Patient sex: F
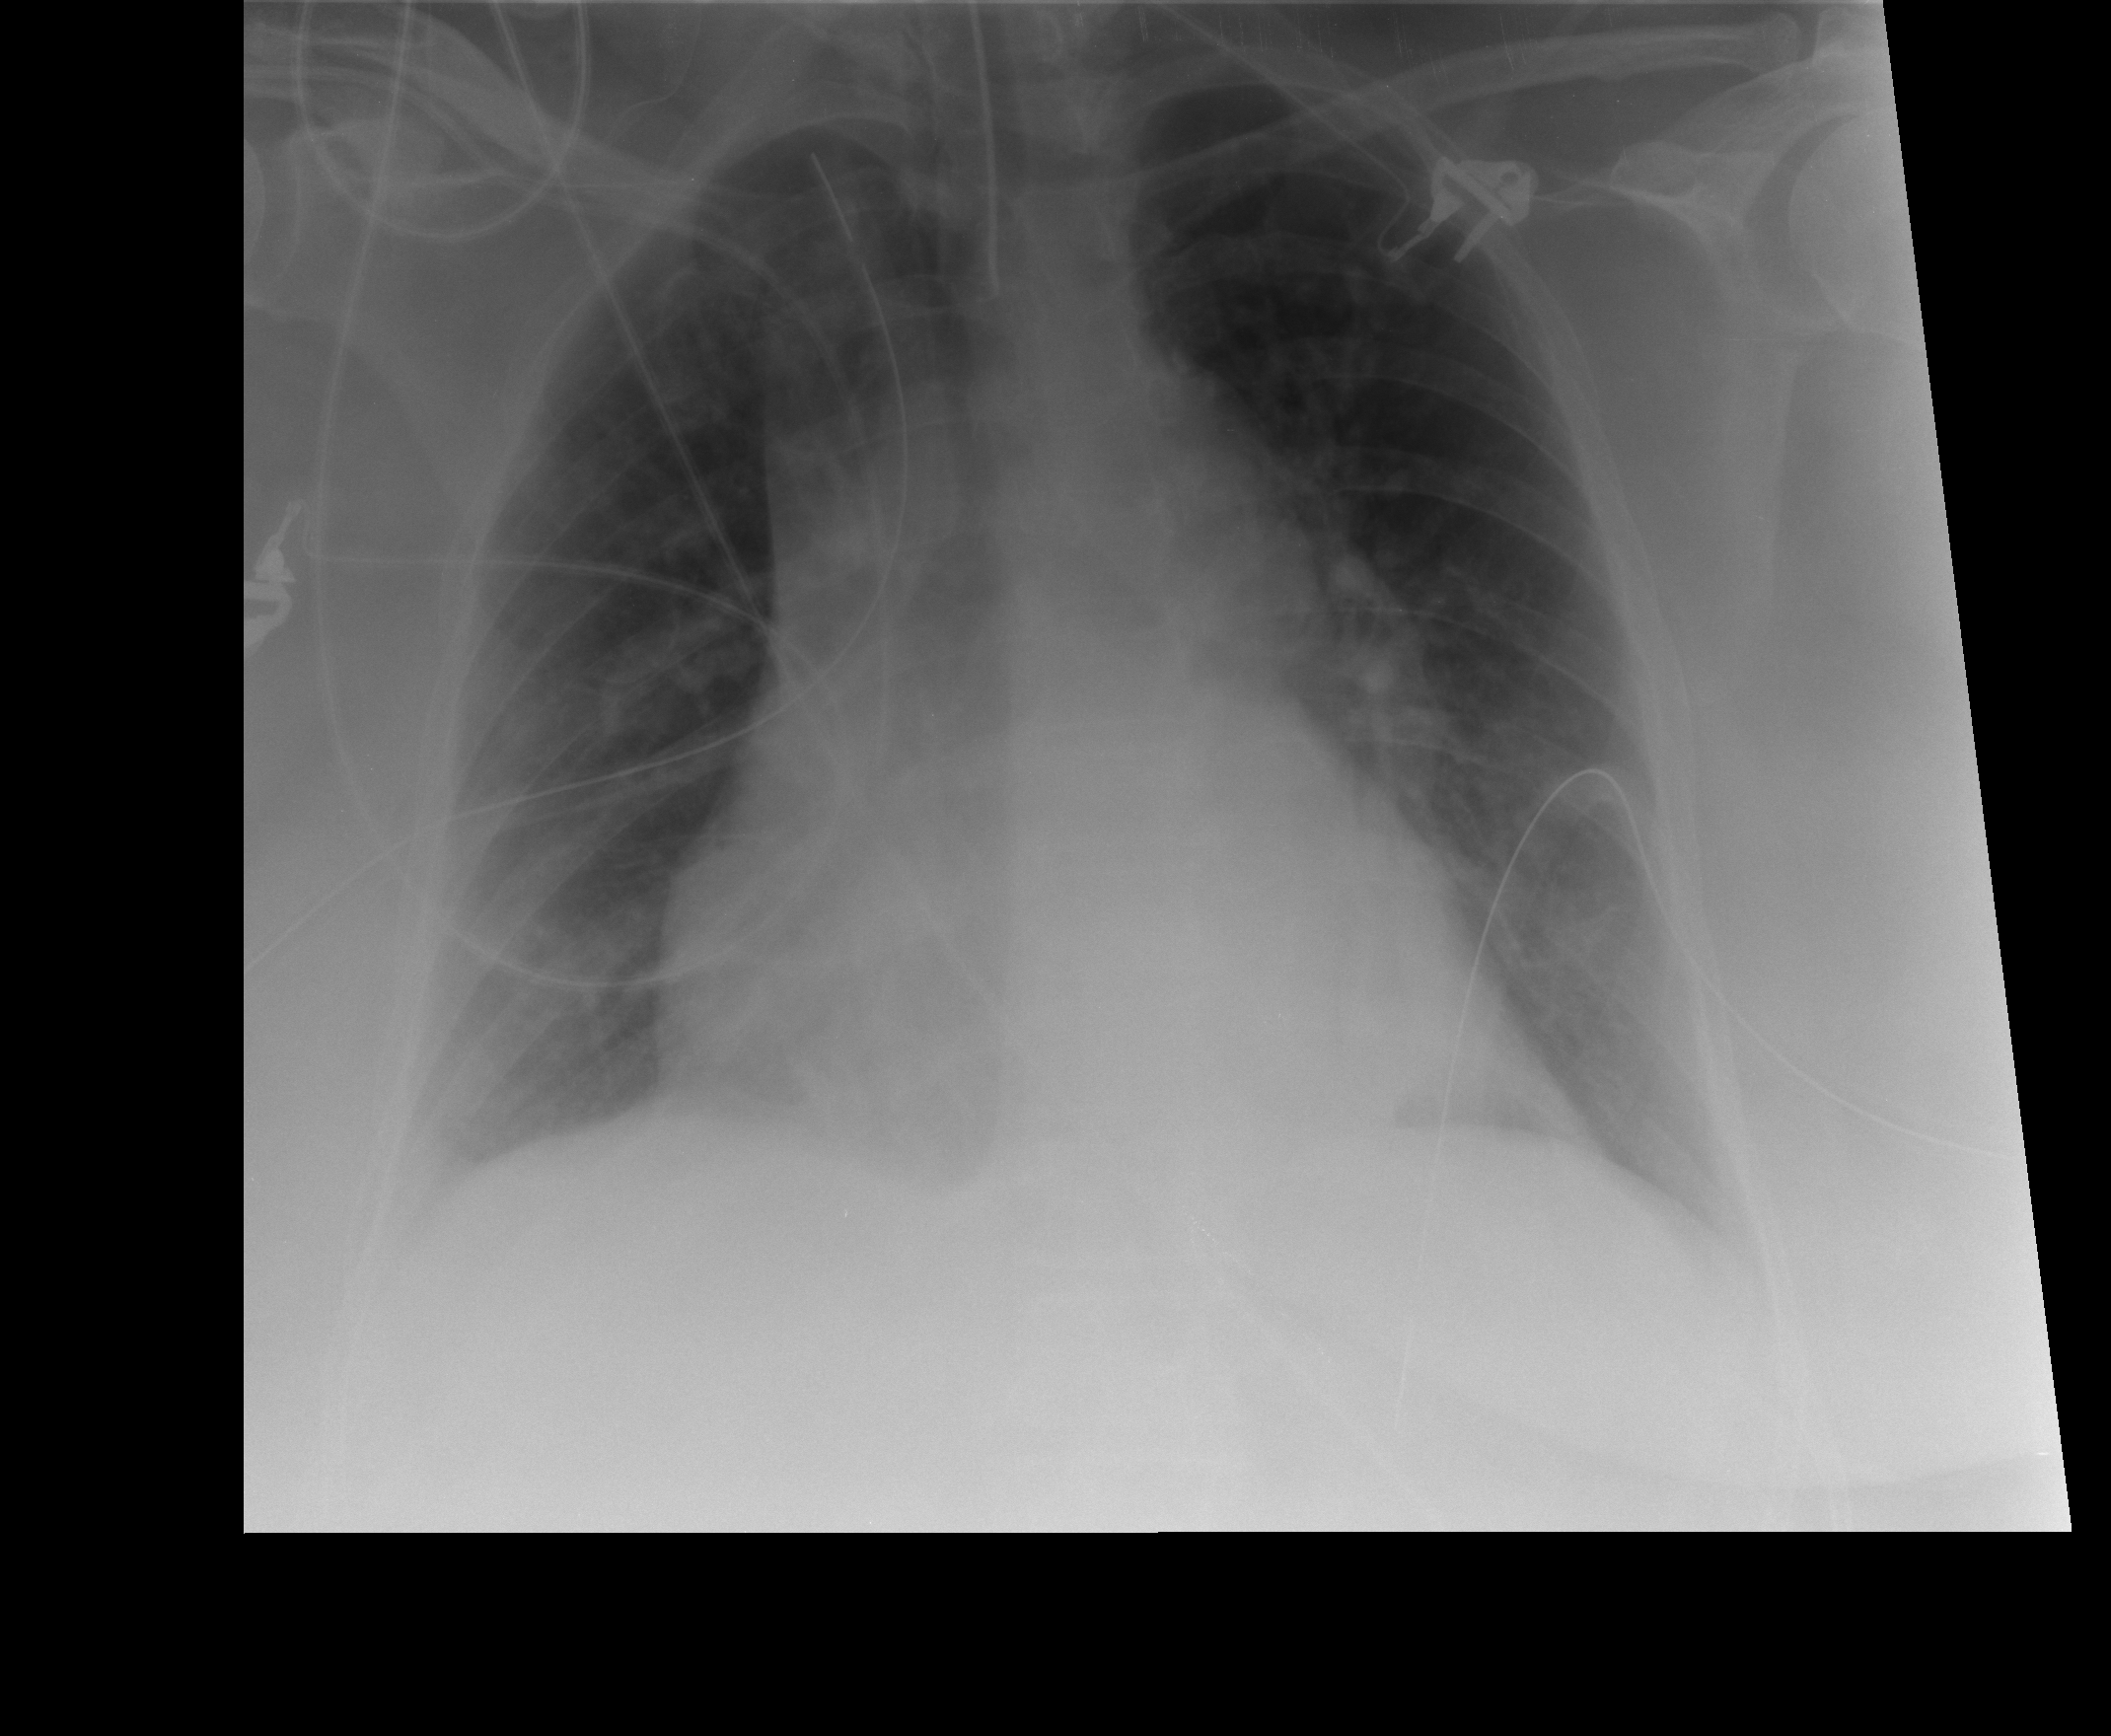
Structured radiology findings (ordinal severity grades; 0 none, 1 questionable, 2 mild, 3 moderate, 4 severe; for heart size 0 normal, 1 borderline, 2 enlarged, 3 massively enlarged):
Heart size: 2
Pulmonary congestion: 3
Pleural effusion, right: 1
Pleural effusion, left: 1
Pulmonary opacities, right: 0
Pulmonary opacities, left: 0
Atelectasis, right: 2
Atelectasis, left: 2